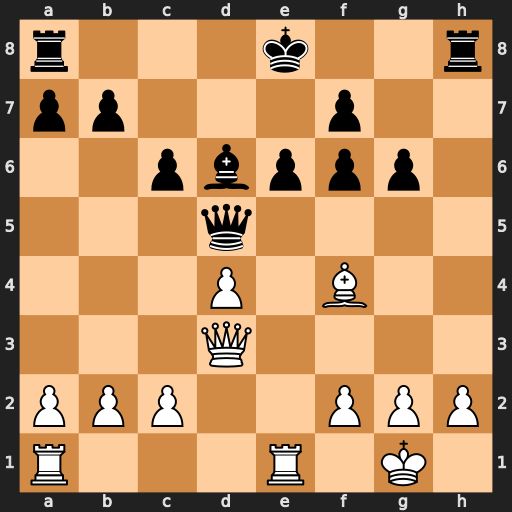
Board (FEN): r3k2r/pp3p2/2pbppp1/3q4/3P1B2/3Q4/PPP2PPP/R3R1K1
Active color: w
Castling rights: kq
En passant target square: -
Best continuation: c4 Qf5 Qxf5 gxf5 Bxd6